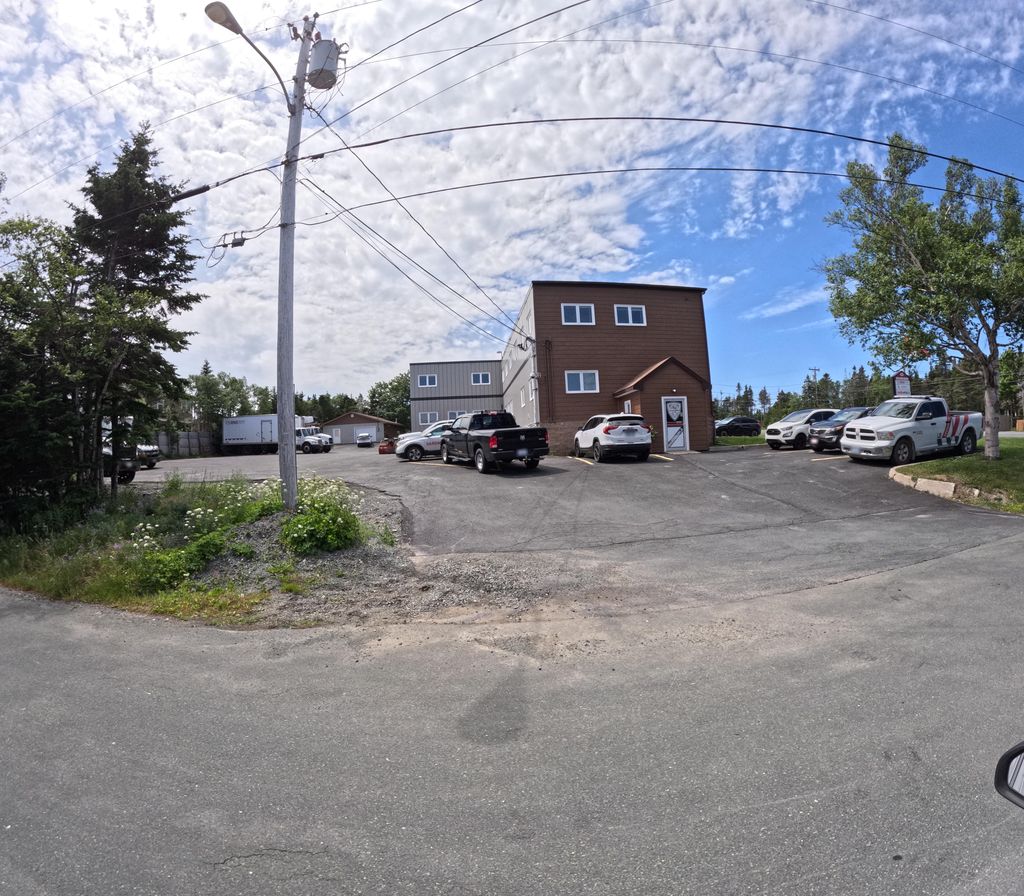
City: st_johns